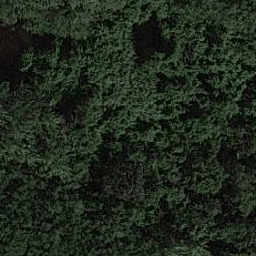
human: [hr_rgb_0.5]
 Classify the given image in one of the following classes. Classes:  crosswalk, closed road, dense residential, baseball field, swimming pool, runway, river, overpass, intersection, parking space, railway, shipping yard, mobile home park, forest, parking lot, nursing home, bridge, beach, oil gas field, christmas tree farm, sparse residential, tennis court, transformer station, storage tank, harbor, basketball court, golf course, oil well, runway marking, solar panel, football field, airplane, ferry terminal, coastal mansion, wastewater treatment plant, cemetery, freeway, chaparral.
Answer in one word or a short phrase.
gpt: forest